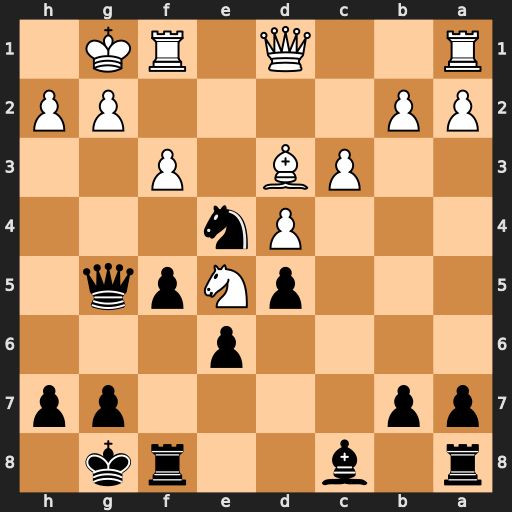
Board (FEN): r1b2rk1/pp4pp/4p3/3pNpq1/3Pn3/2PB1P2/PP4PP/R2Q1RK1
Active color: b
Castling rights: -
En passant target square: -
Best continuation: Qe3+ Kh1 Ng3+ hxg3 Rf6 Rf2 Qxf2